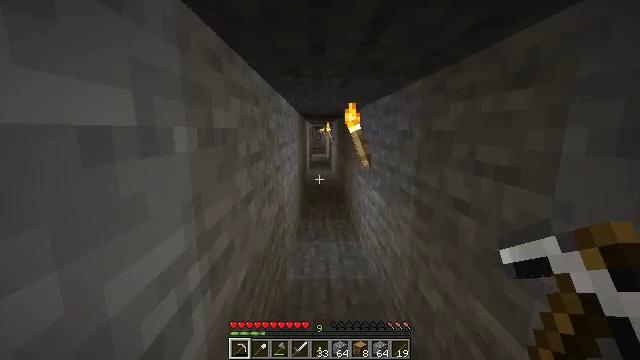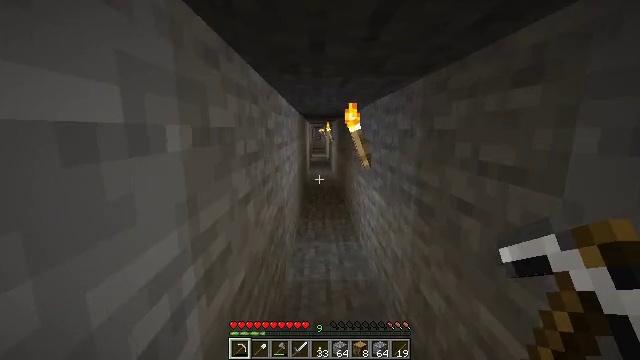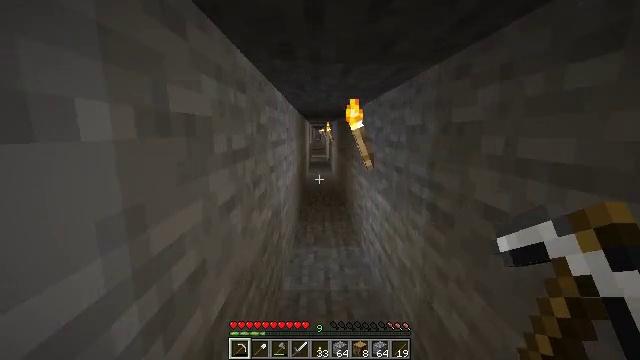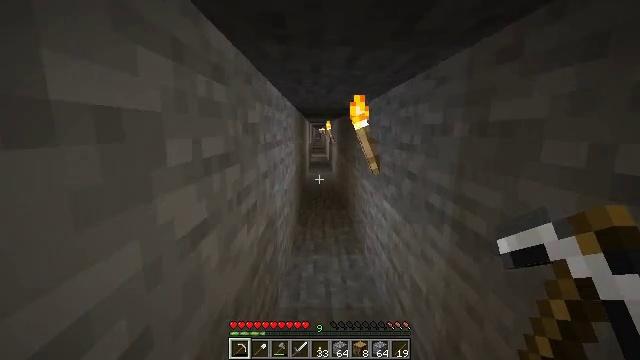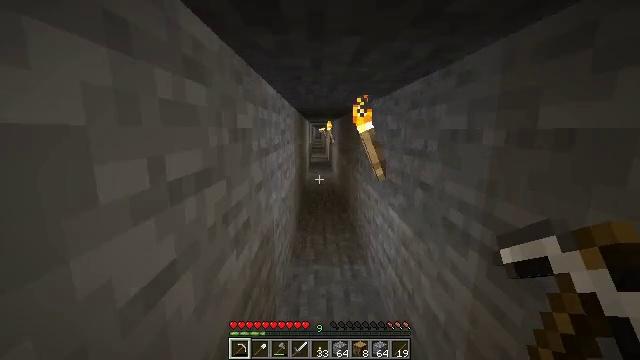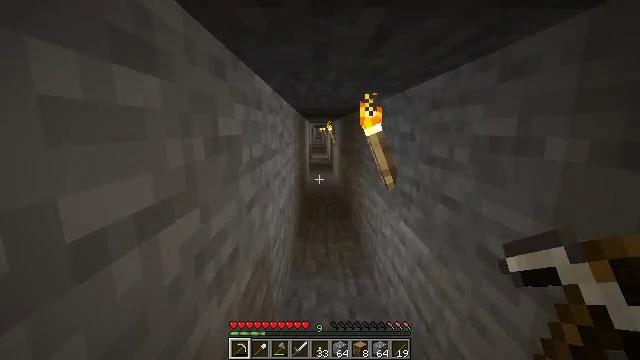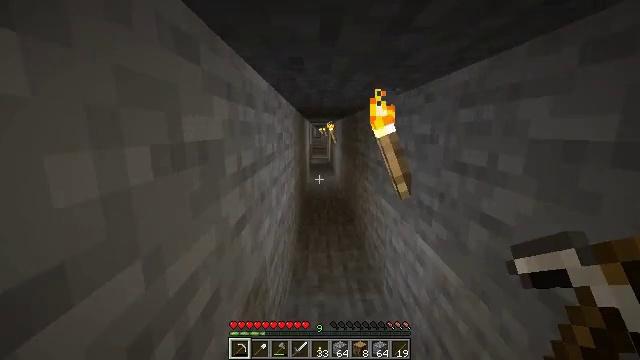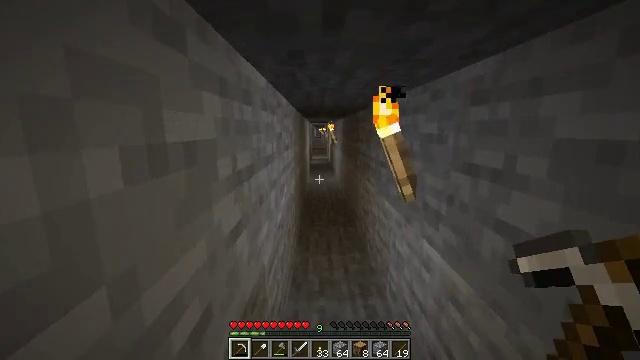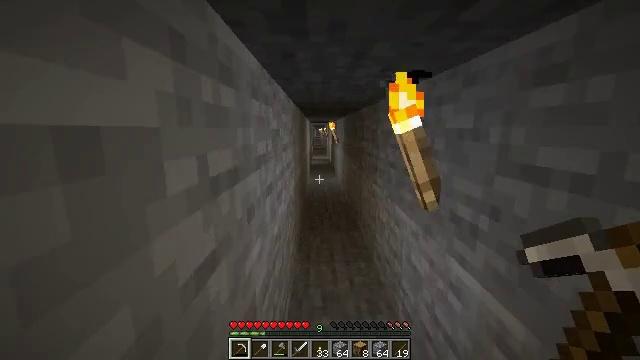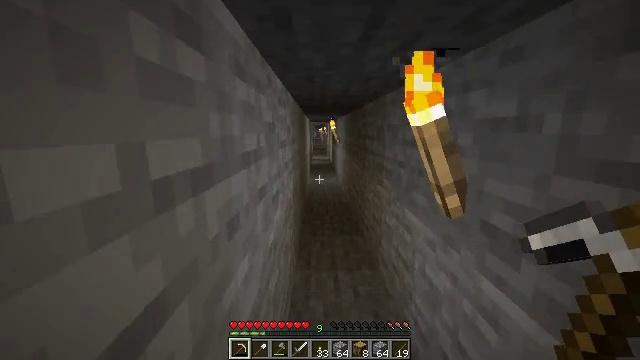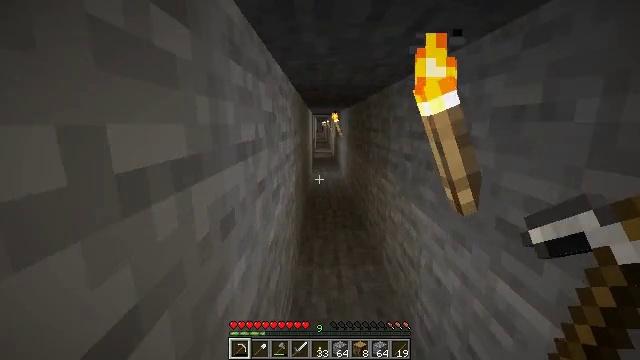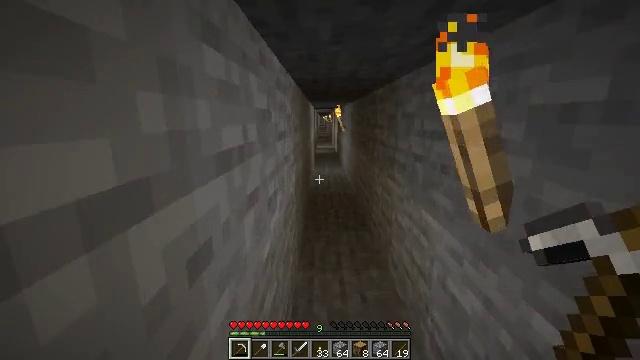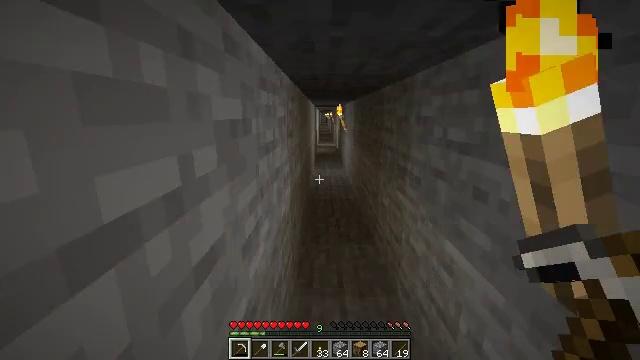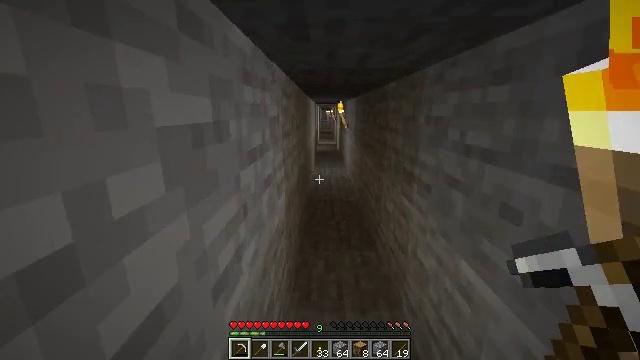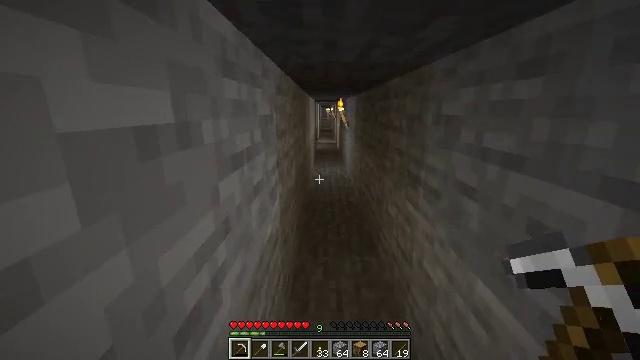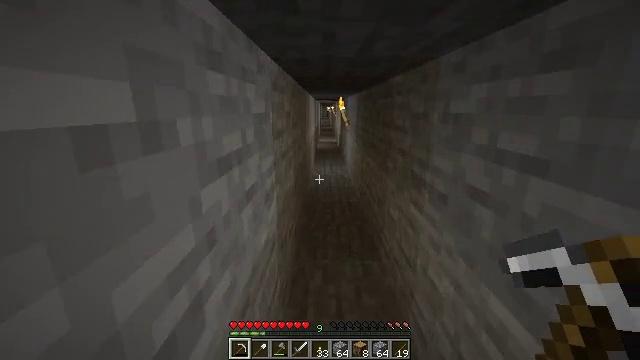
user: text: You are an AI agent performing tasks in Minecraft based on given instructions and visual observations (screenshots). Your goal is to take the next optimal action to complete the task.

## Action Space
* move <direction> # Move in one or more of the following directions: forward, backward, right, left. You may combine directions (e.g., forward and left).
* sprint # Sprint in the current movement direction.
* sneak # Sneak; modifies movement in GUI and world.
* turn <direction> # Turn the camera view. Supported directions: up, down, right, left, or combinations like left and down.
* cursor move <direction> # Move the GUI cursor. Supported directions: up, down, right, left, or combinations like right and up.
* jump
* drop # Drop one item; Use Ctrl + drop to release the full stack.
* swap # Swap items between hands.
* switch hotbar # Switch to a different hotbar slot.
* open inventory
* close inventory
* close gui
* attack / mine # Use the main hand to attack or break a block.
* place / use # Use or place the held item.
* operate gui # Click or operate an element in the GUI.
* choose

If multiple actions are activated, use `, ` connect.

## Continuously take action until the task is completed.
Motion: motion action
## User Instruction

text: Remove a lapis lazuli from the inventory.
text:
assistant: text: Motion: move forward, sprint
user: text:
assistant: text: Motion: move forward, sprint
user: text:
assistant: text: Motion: move forward, sprint
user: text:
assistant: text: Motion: move forward, sprint
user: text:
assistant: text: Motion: move forward, sprint
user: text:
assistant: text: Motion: move forward, sprint
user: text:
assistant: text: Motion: move forward, sprint
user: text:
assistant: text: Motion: move forward, sprint
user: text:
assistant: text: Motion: move forward, sprint
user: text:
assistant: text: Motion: move forward, sprint, turn down
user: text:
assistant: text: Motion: move forward, sprint, turn down
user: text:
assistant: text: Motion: move forward, sprint
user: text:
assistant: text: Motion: move forward, sprint
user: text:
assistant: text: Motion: move forward, sprint
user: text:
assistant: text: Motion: move forward, sprint
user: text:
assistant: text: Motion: move forward, sprint
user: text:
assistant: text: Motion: move forward, sprint
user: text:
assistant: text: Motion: move forward, sprint
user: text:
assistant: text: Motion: move forward, sprint
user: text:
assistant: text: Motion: move forward, sprint
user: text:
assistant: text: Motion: move forward, sprint
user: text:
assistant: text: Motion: move forward, sprint
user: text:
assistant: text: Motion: move forward, sprint
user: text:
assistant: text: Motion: move forward, sprint
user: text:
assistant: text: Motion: move forward, sprint
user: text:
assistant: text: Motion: move forward, sprint
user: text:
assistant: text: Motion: move forward, sprint
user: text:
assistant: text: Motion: move forward, sprint
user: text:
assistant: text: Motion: move forward, sprint
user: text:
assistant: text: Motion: move forward, sprint